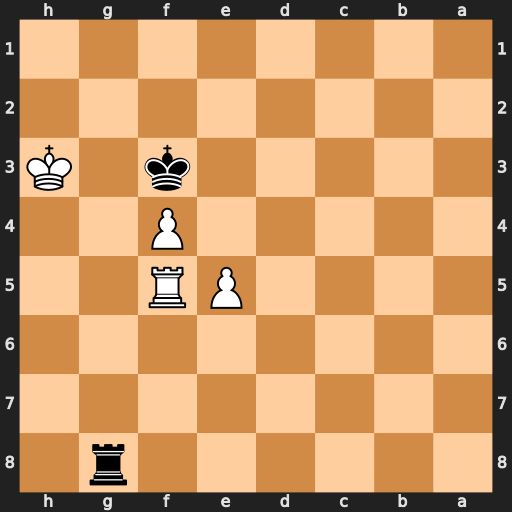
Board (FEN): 6r1/8/8/4PR2/5P2/5k1K/8/8
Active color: b
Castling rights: -
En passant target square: -
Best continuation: Rh8+ Rh5 Rxh5#